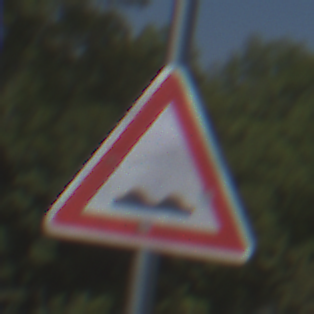
Verkehrszeichen: UnebeneFahrbahn
Umgebung: Outdoor, Nature
Tageszeit: Midday
Wetter: Clear
Licht: Natural
Jahreszeit: NotSpecified
Kontrast: HighContrast